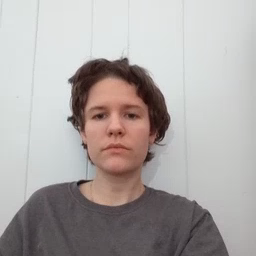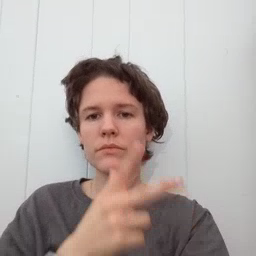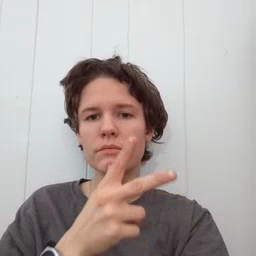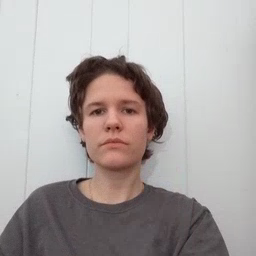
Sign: hen